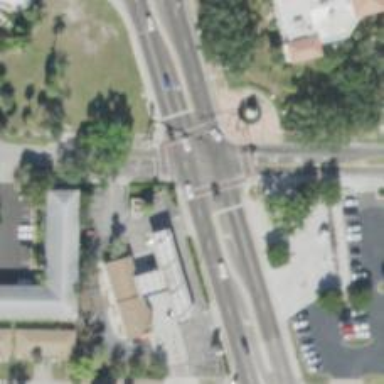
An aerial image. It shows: Marked road crossing.